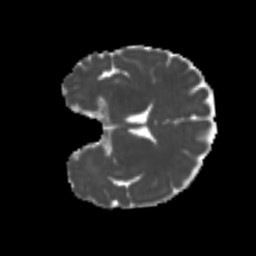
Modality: MD
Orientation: coronal
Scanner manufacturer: siemens
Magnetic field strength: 3 T
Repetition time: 4 s
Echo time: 0.0594 s